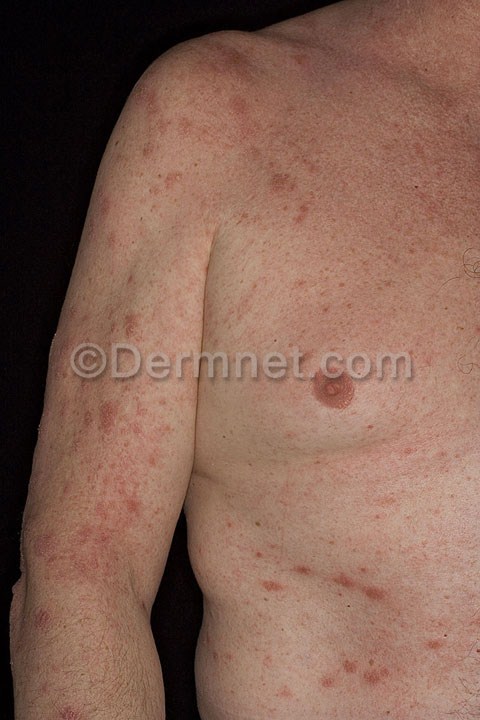
Disease: Eczema Photos